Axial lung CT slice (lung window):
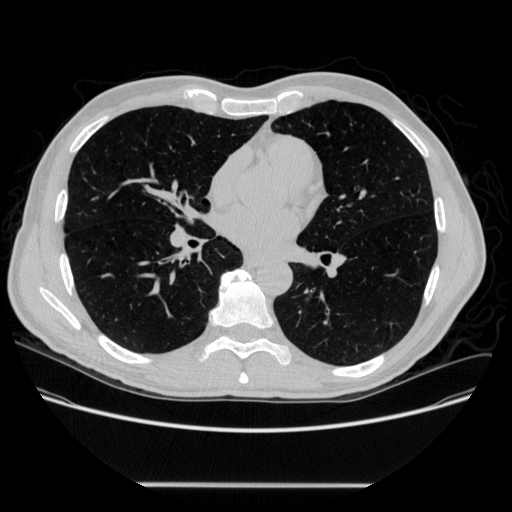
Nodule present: no